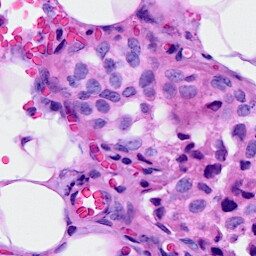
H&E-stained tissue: Breast